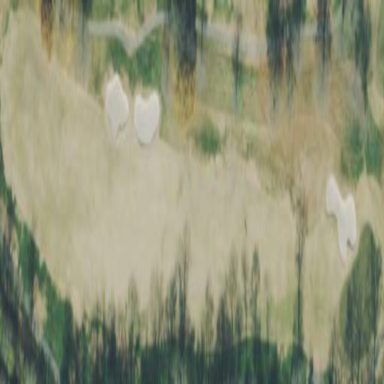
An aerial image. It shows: Grassy area designated as golf fairway.